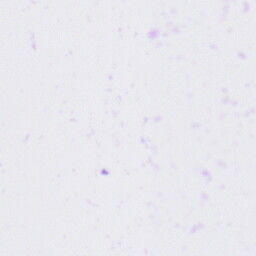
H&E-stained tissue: Tonsil